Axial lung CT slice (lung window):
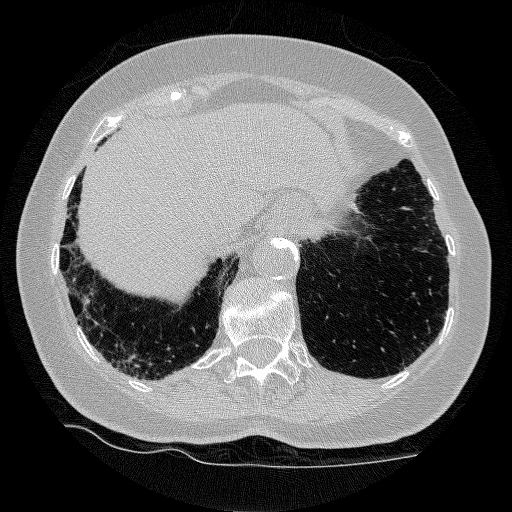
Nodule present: no